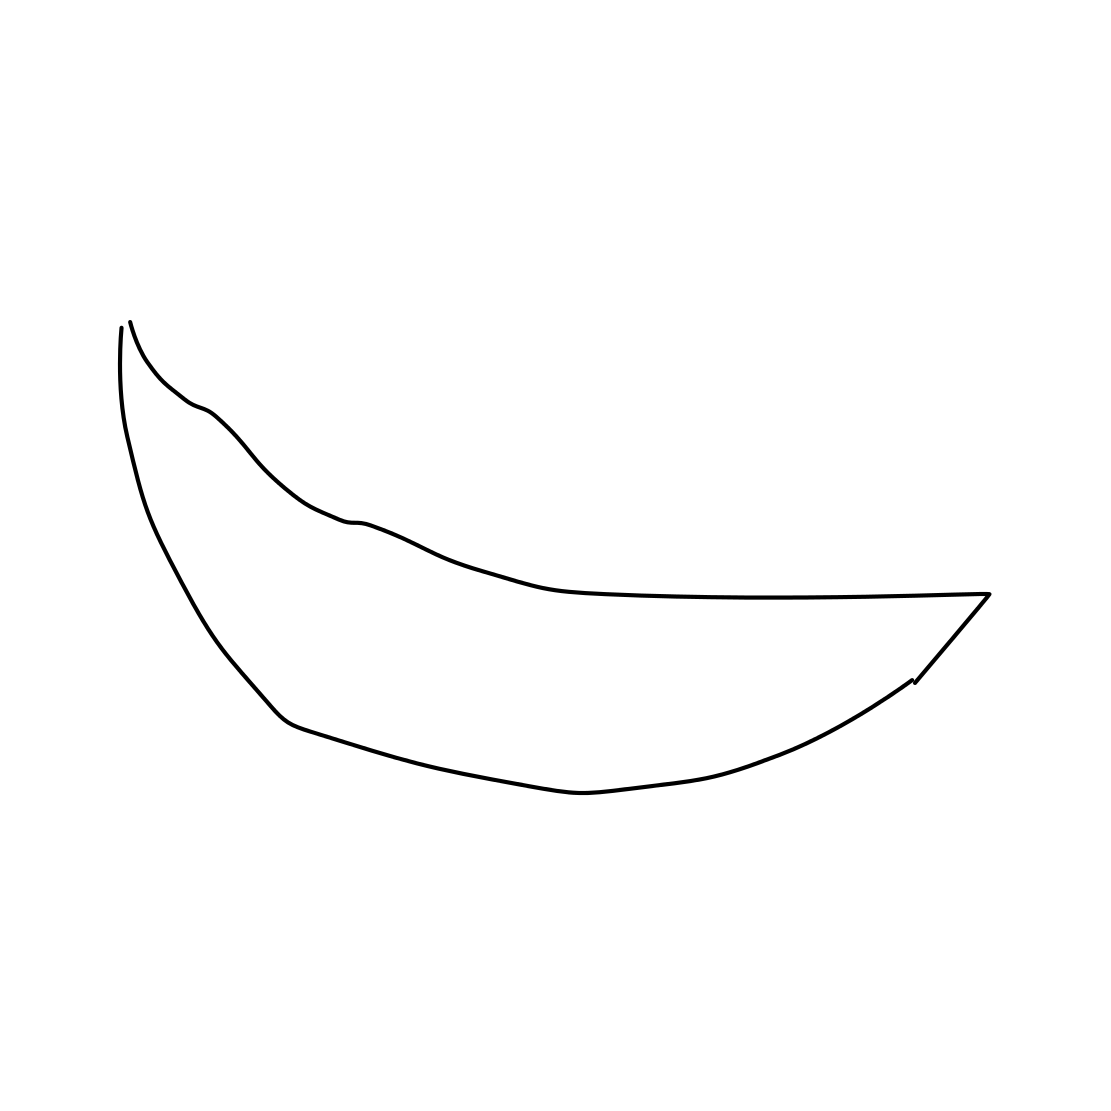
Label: moon